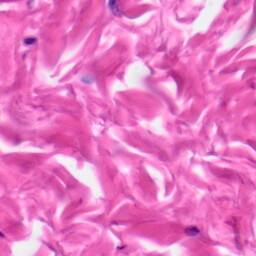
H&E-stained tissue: Skin